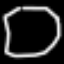
Label: octagon